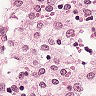
Metastatic tissue present: no